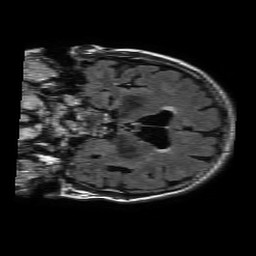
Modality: FLAIR
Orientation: coronal
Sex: female
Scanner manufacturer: philips
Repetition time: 11 s
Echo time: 0.125 s